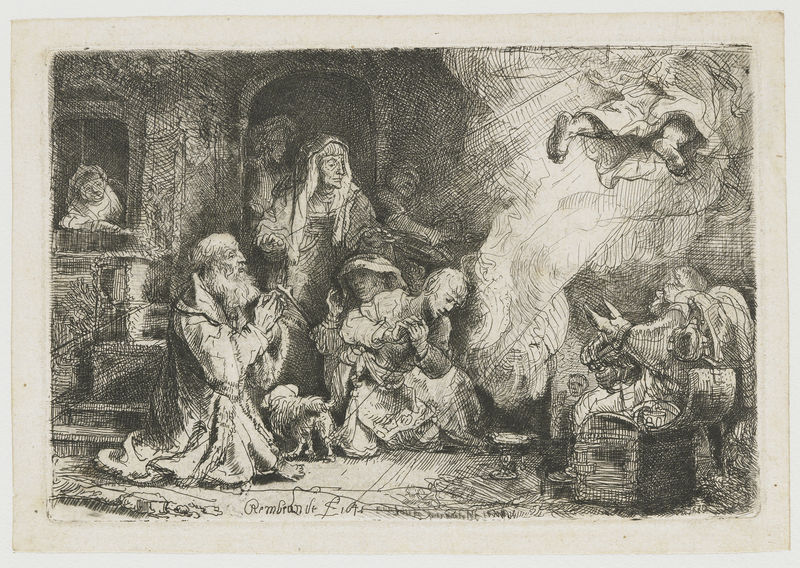
Titel: De engel verlaat het gezin van Tobias
Künstler: Rembrandt Harmensz. van Rijn
Standort: Amsterdam
Institution: Rijksmuseum
Schlagwörter: mann, wolken, menschen, fenster, frau, licht, zeichnung, gebäude, haus, hund, alt, bart, alte, rembrandt, tot, signatur, familie, frau kind, kind, esel, engel, beine, alter mann, grafik, treppe, weib, stufen, truhe, strahlen, radierung, stich, knien, kiste, beten, gebet, erscheinung, kupferstich, alte frau, anbetung, hirten, himmelfahrt, kniefall, hexe, entrückt, altes weib, weiberl, trühe